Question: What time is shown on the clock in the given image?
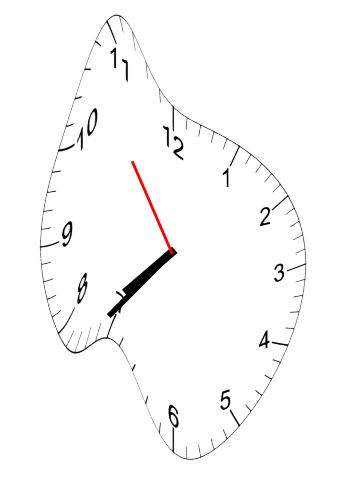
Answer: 07:36:54